Question: Trying to build an app, like so

App has two collections
'''
{
"_id" : "S7mGgtJhiQ3GZavqn",
"cast_id" : [
"pBnAFGaxNGLkDGuPk",
"7HZkmd6BofNmjXRyw"
],
"date" : "31-May-2014",
"name" : "Rakshak",
"vote" : 4
}
'''
'''
{
"_id" : "pBnAFGaxNGLkDGuPk",
"link" : "http://en.wikipedia.org/wiki/Poonam_Dhillon",
"name" : "Poonam Dhillon"
}
{
"_id" : "7HZkmd6BofNmjXRyw",
"link" : "http://en.wikipedia.org/wiki/Rishi_Kapoor",
"name" : "Rishi Kapoor"
}
'''
I have written the templates, like so
'''
<template name="movies">
{{#each movies}}
{{> movie}}
{{/each}}
</template>
<template name="movie">
{{> vote}}
<h3><span class="name"><b>{{name}}</b></span><br></h3>
<span class="date"><b>Release Date:</b> {{date}}</span><br>
<span class="cast"><b>Cast:</b></span>
{{#each casts}}
{{> cast}}
{{/each}}
<br>
</template>
<template name="casts">
{{#each cast}}
<a href="{{link}}">{{name}}</a>&#44;
{{/each}}
</template>
'''
and Template Managers
'''
Template.movies.helpers({
movies : function () {
console.log("inside movies helper");
return Movies.find();
}
});
Template.movie.helpers({
casts : function () {
console.log("inside movie.helpers");
console.log(this);
return Cast.find({_id: this._id}) ;
}
});
'''
I have tried a lot but could not render the names with links of the actors along .?
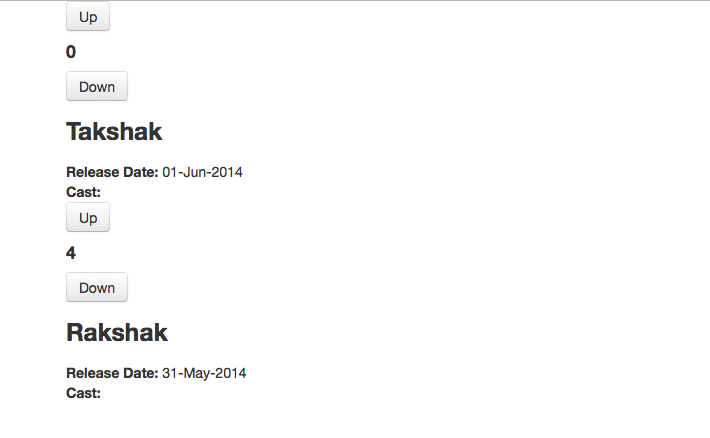
Answer: There are few fixes needed to make your example working, so I decided to create quick meteor project:
<URL>
Result:

Fixed code:
'''
<template name="cast">
<a href="{{link}}">{{name}}</a>&#44;
</template>
Template.movie.helpers({
casts : function () {
console.log("inside movie.helpers");
console.log(this);
return Casts.find({_id: {$in:this.cast_id}}) ;
}
});
'''